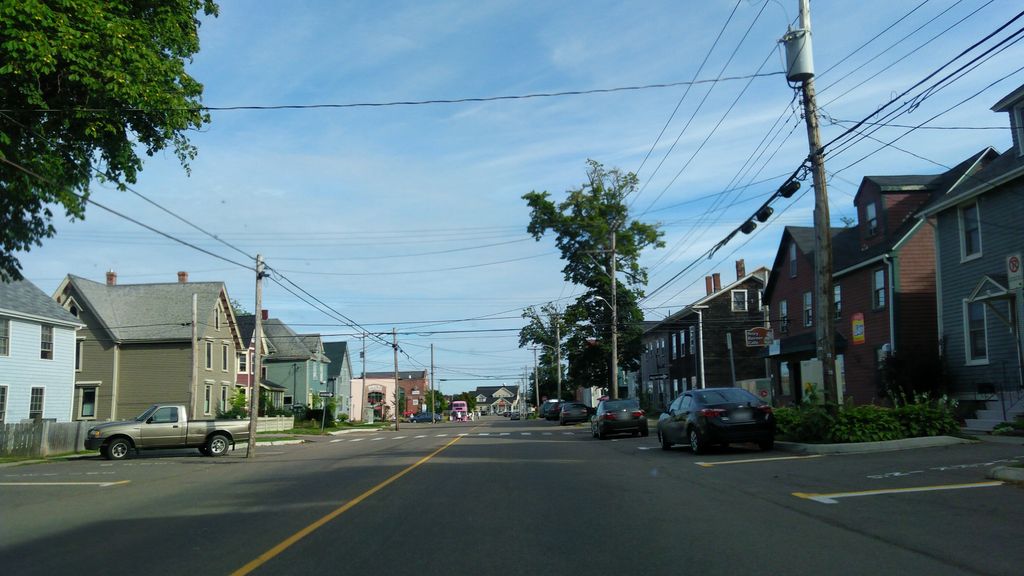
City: charlottetown